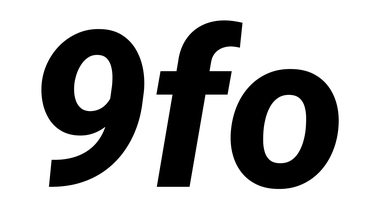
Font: Roboto-Italic_ExtraBold_Italic